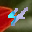
Label: 4